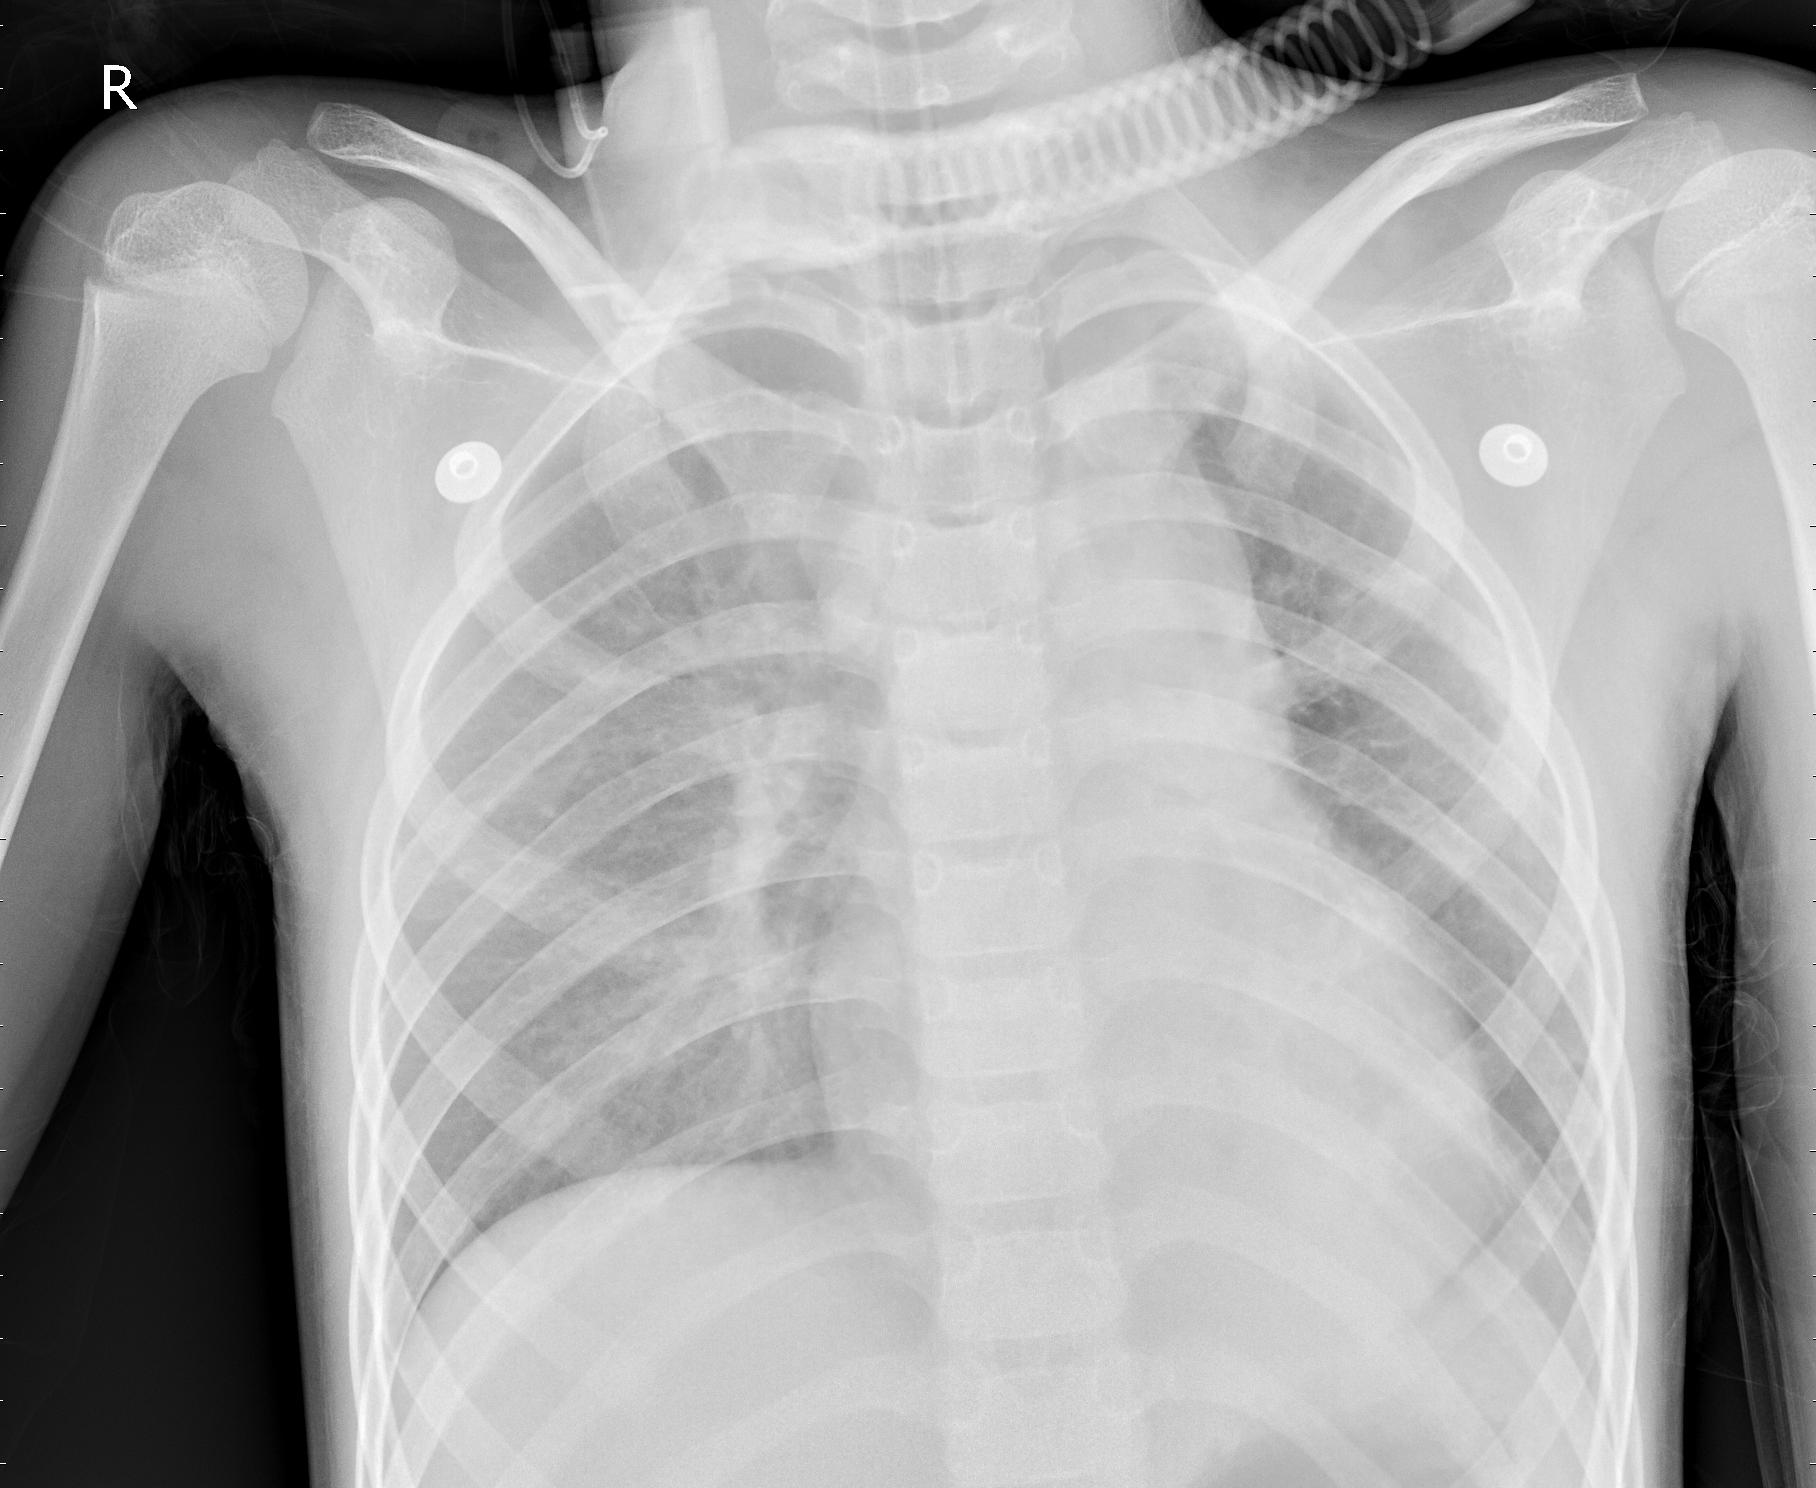
Diagnosis: PNEUMONIA